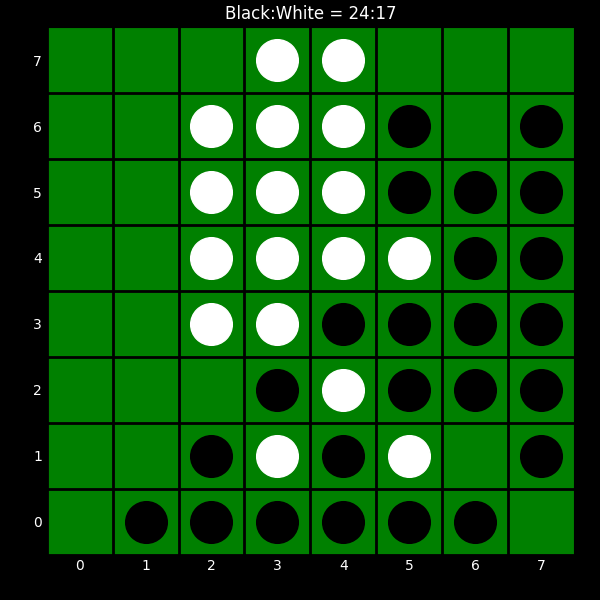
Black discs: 24
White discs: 17